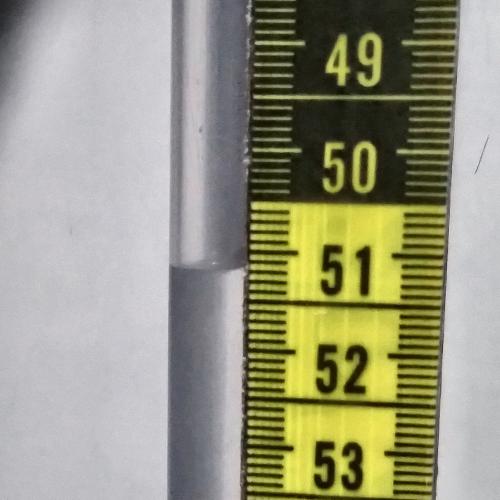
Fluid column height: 51.2 cm